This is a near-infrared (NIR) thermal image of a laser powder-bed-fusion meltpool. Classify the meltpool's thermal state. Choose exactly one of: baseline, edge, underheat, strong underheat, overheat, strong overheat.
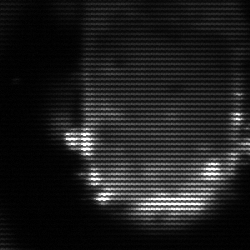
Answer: baseline